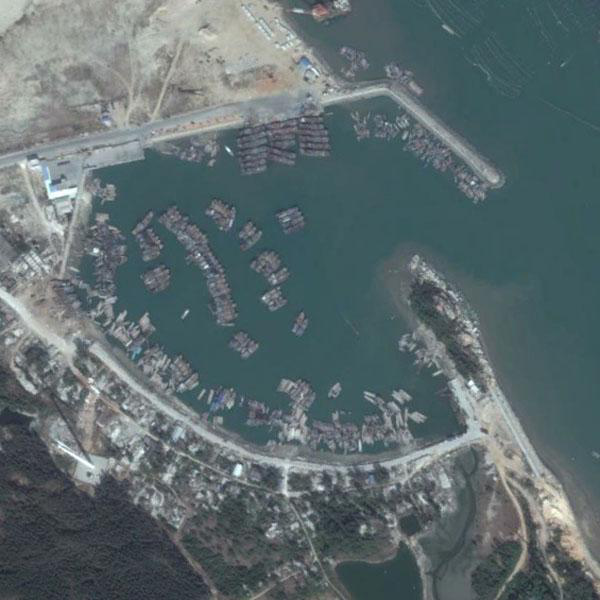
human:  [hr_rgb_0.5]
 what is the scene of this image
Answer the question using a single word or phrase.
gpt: port